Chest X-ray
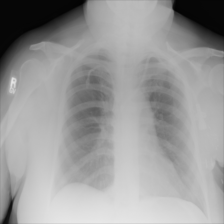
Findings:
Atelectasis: negative
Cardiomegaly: negative
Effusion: negative
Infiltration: negative
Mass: negative
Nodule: negative
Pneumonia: negative
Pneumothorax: negative
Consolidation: negative
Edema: negative
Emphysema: negative
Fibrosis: negative
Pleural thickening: negative
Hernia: negative